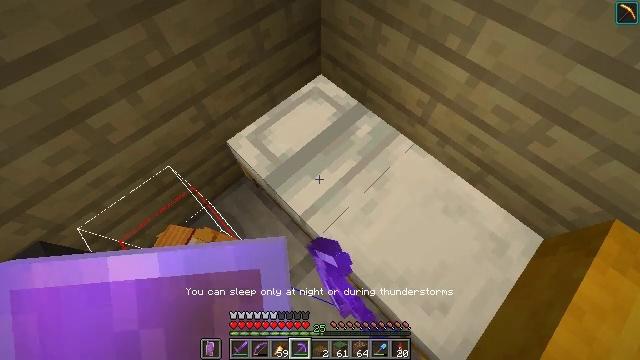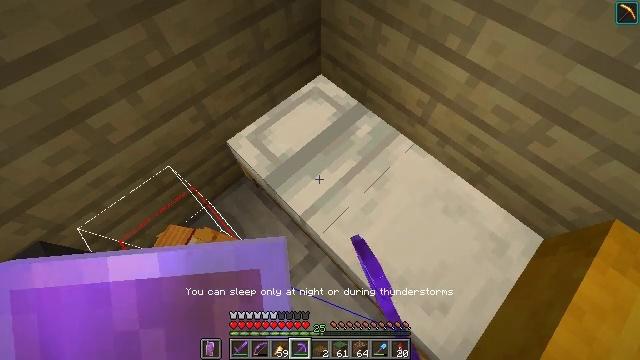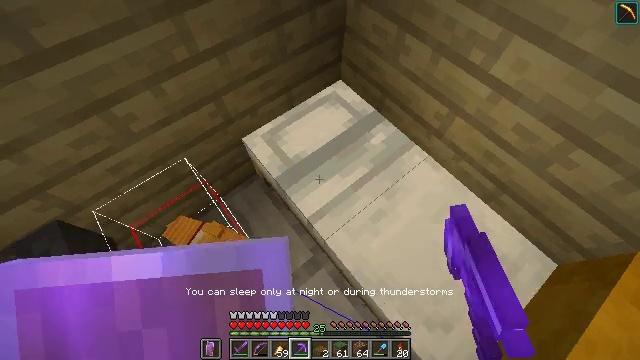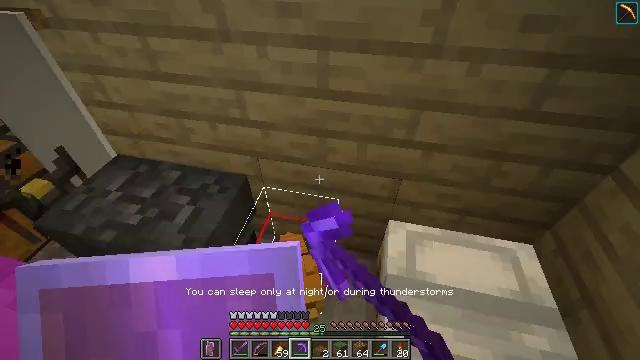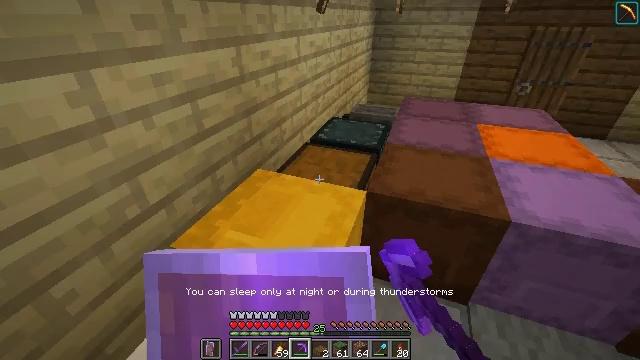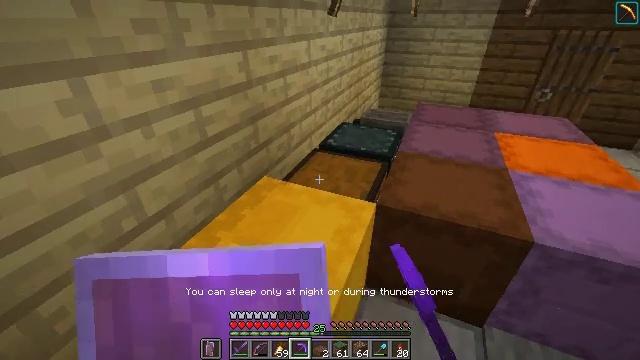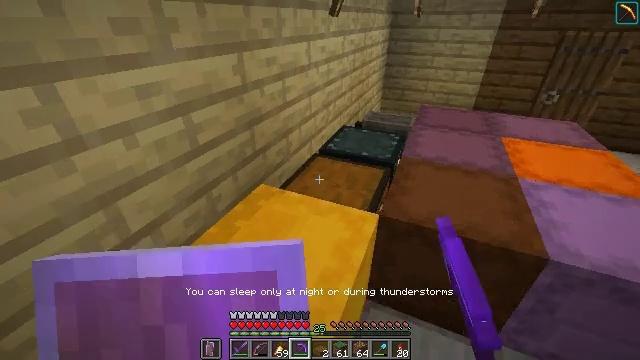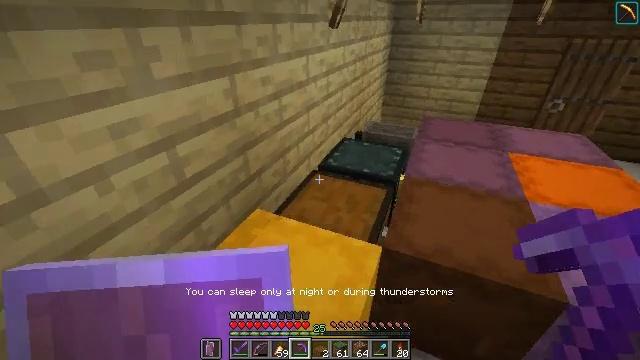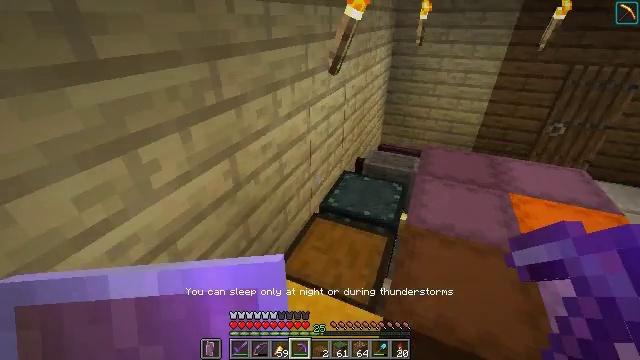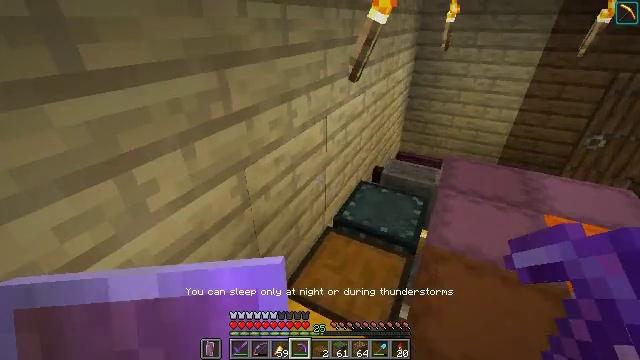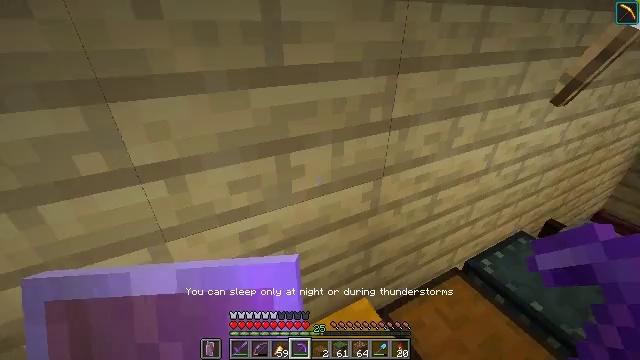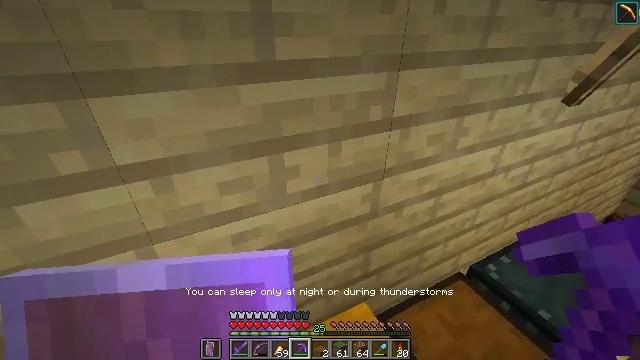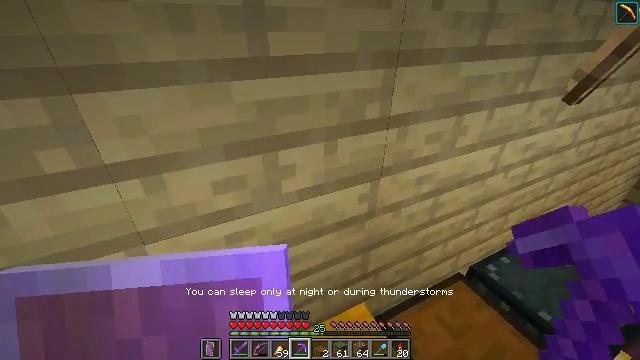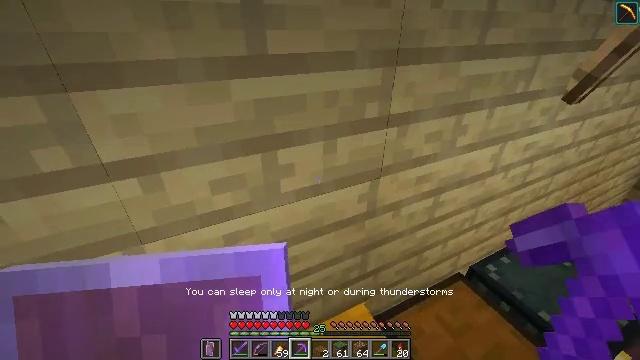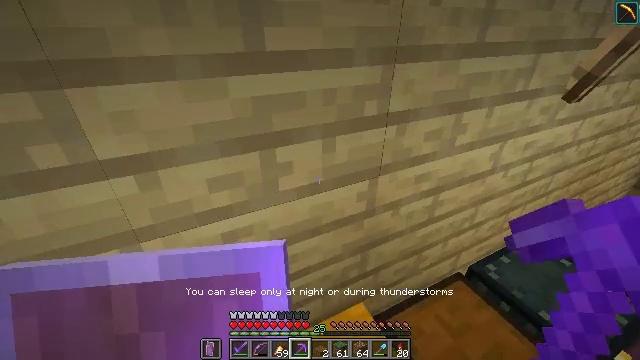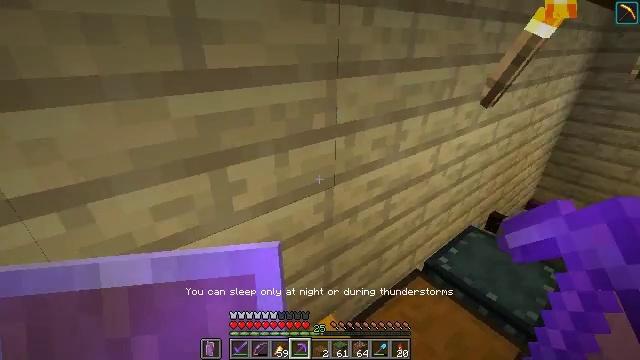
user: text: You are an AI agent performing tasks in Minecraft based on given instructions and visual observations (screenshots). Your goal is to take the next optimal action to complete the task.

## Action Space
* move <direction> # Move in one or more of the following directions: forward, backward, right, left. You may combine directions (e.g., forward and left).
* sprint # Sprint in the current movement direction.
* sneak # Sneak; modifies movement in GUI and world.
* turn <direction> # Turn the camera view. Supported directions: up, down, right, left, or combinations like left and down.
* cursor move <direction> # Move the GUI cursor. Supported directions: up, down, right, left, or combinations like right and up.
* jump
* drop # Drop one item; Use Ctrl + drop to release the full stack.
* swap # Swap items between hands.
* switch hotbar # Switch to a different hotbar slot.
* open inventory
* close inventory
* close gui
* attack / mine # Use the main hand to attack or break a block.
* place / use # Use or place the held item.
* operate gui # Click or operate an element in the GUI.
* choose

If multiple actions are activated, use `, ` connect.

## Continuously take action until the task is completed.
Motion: motion action
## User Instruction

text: Mine the brown shulker box.
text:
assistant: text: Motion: no_op
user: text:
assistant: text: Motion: turn left
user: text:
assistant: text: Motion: turn left and up
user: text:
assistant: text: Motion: move forward, turn up
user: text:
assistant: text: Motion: move forward, turn left
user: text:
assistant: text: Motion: move forward
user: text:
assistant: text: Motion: move forward
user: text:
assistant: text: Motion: move forward
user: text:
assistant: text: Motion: turn left
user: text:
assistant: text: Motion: turn left
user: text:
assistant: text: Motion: turn left
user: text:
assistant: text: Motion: no_op
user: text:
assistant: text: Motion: no_op
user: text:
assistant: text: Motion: no_op
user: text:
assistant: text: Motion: turn right and up
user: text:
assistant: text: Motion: turn right
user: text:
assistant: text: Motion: turn right and down
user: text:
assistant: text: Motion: move forward, sprint, turn right and down
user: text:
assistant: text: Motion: move forward, sprint, turn right
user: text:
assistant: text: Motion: move forward, sprint
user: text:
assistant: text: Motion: move forward, sprint
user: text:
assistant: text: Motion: move forward, sprint
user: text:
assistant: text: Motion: move forward, sprint, turn right
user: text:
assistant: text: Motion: move forward, sprint, turn right and down
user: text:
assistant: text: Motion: move forward, sprint, turn right and down
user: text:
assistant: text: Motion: sprint, turn right and down
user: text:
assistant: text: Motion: turn right and down
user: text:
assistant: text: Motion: turn right and down
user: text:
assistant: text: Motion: turn right and down
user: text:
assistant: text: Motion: no_op